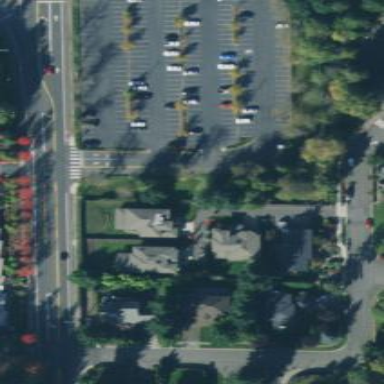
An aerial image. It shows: Parking lot with bus park and ride facility.